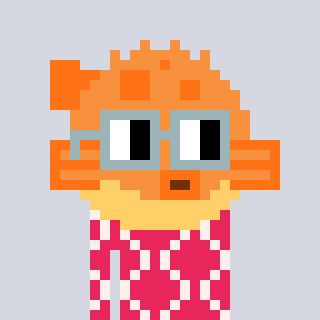
a pixel art character with square dark gray glasses, a pufferfish-shaped head and a redpinkish-colored body on a cool background